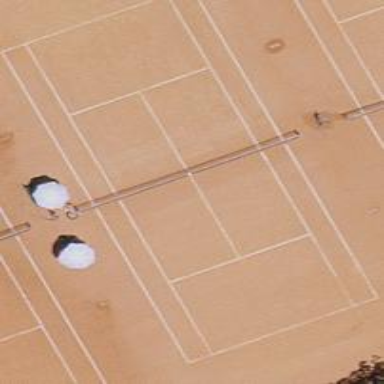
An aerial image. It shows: Tennis court on pitch.